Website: crate-barrel
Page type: receipt
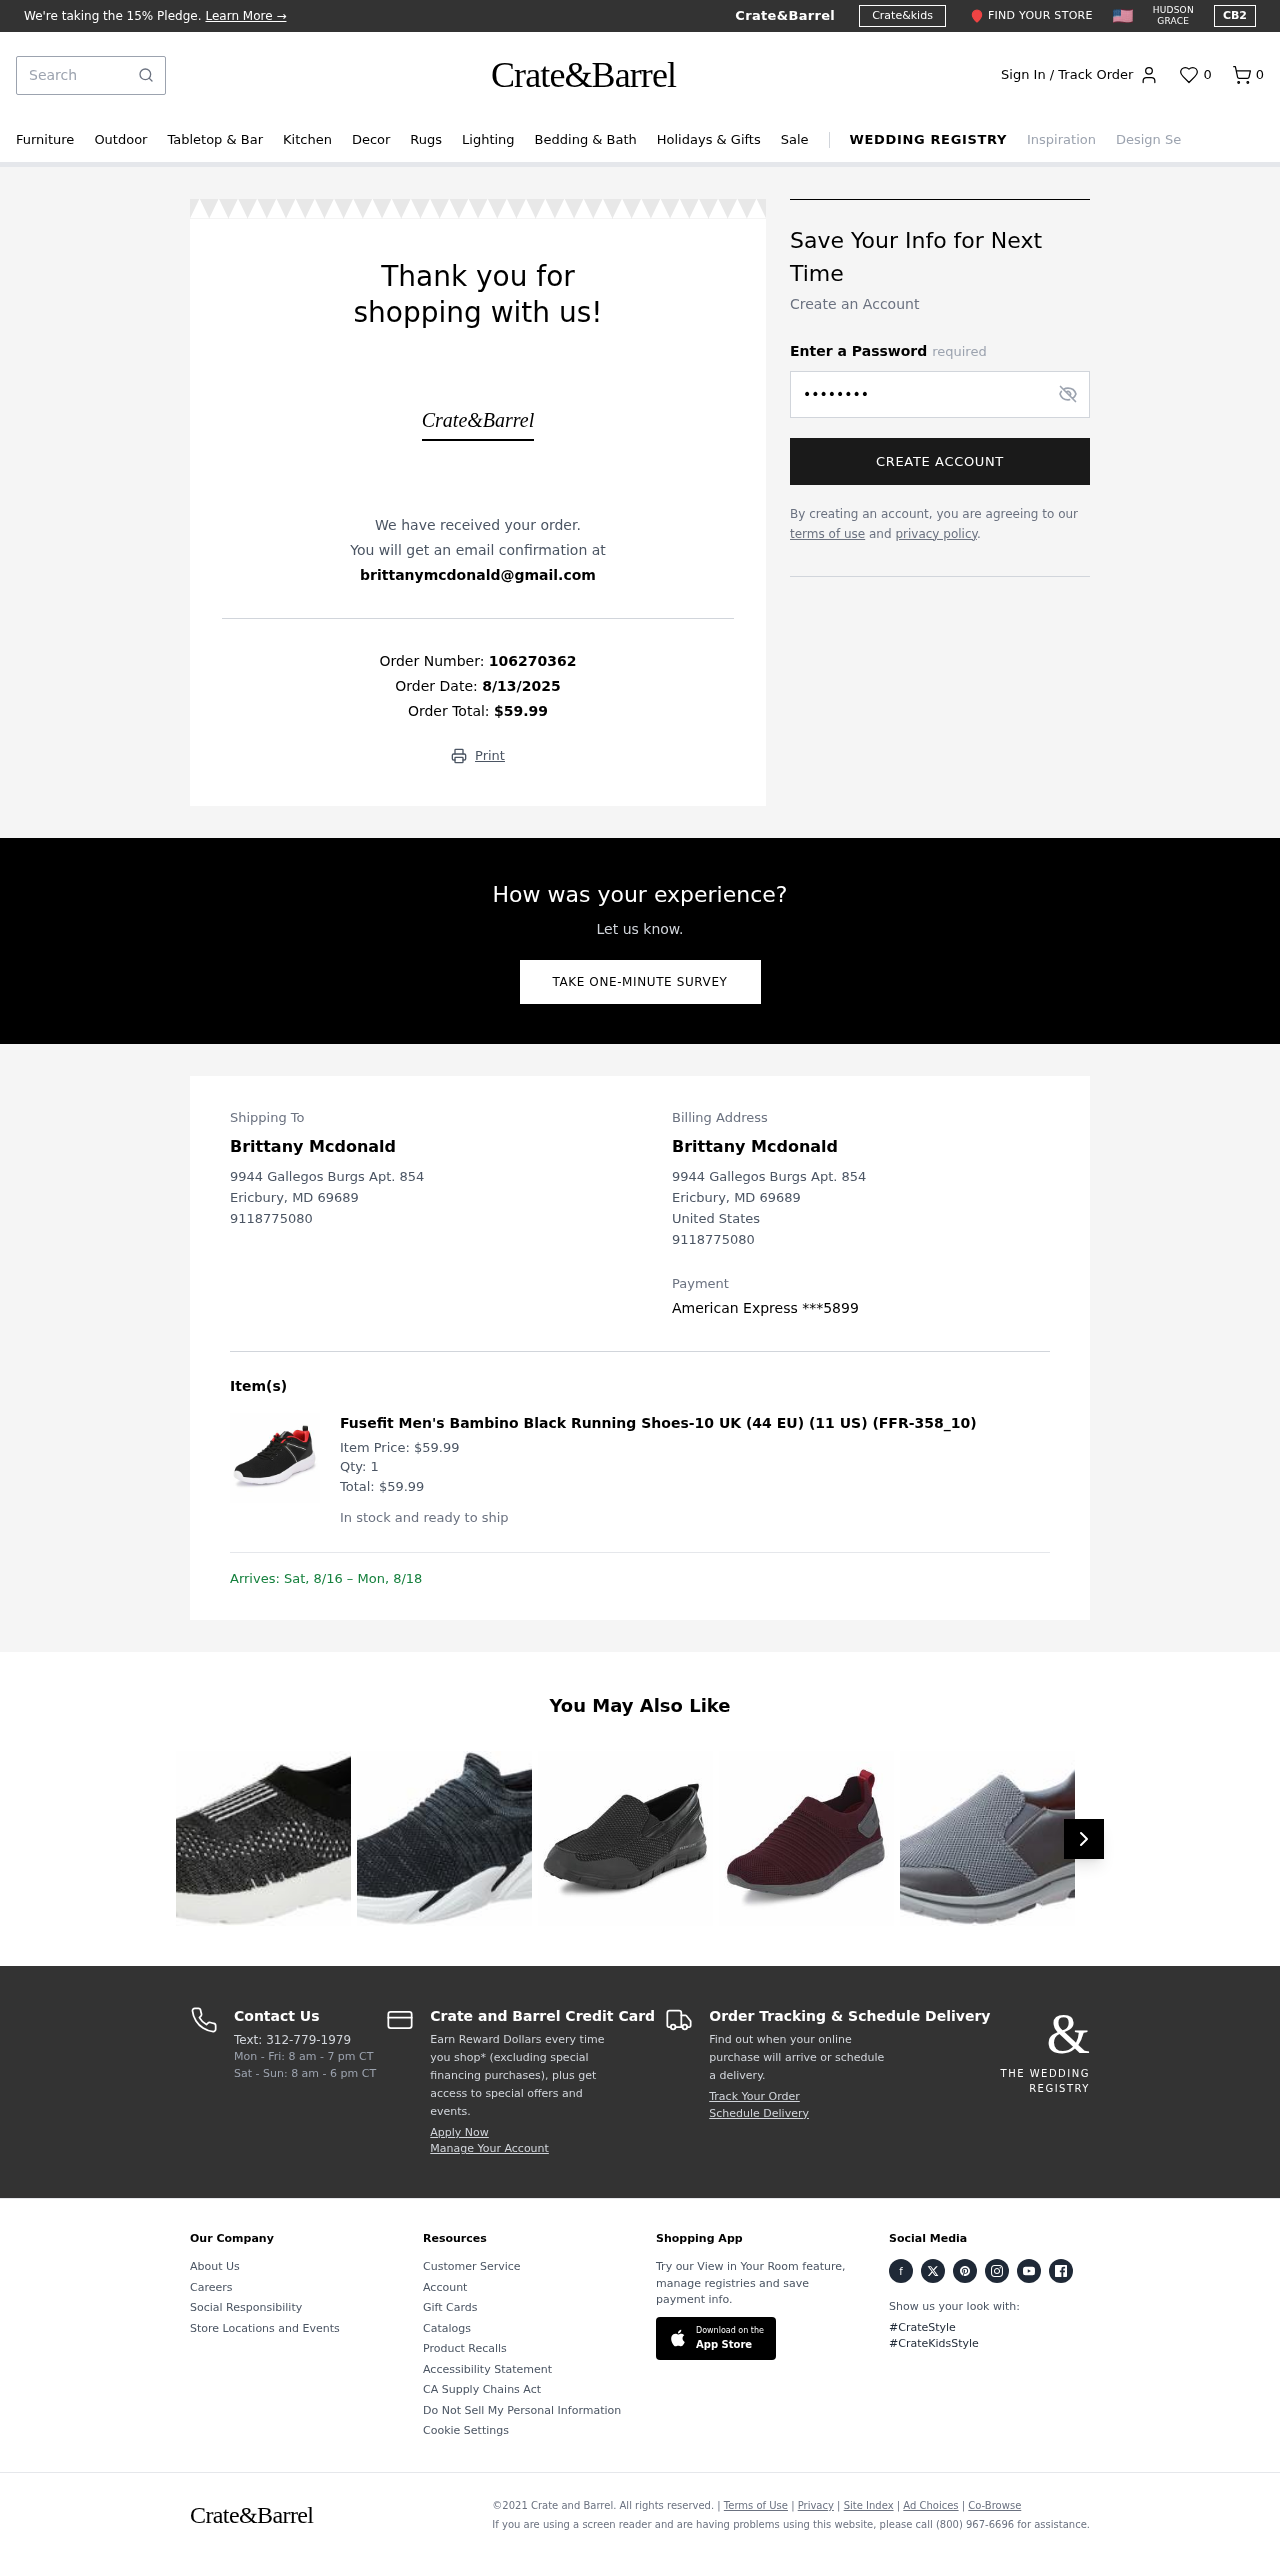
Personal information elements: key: PII_CARD_LAST4
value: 5899
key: PII_CARD_TYPE
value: American Express
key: PII_CITY
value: Ericbury
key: PII_COUNTRY
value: United States
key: PII_EMAIL
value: brittanymcdonald@gmail.com
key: PII_FULLNAME
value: Brittany Mcdonald
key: PII_PHONE
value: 9118775080
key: PII_POSTCODE
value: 69689
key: PII_STATE_ABBR
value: MD
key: PII_STREET
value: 9944 Gallegos Burgs Apt. 854
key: PII_FULLNAME2
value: Brittany Mcdonald
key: PII_STREET2
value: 9944 Gallegos Burgs Apt. 854
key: PII_CITY2
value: Ericbury
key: PII_STATE_ABBR2
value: MD
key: PII_POSTCODE2
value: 69689
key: PII_PHONE2
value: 9118775080
Product elements: key: PRODUCT1_NAME
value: Fusefit Men's Bambino Black Running Shoes-10 UK (44 EU) (11 US) (FFR-358_10)
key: PRODUCT1_PRICE
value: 59.99
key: PRODUCT1_QUANTITY
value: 1
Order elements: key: ORDER_NUM_ITEMS
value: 0
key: ORDER_ID
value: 106270362
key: ORDER_DATE
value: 8/13/2025
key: ORDER_TOTAL
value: $59.99
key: ORDER_ITEM_TOTAL
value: $59.99
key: ORDER_DELIVERY_DATE
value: Sat, 8/16 – Mon, 8/18
Search elements: key: HEADER_SEARCH
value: Search
Other elements: key: FAVORITES_COUNT
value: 0